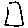
Label: square